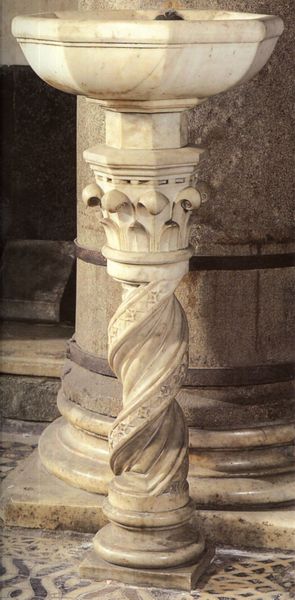
Titel: Weihwasserbecken
Standort: Florenz, Baptisterium (EU - I - Toskana)
Schlagwörter: blätter, fuß, wasser, weiß, marmor, säule, beige, ornament, band, schale, sockel, stein, kirche, boden, blatt, skulptur, relief, floral, verzierung, bildhauerei, plastik, foto, kante, moschee, becken, gewunden, mosaik, gedreht, kapitell, verziert, mittelalter, romanik, basis, winden, taufe, schaft, spirale, gedrechselt, achteck, sakralbau, geschlungen, taufbecken, weihwasser, schraube, geschraubt, weihwasserbecken, säule taufbecken, schraubenartig